Question: I'm using MyEclipse for writting Java code, but i against a problem that before when i click on a variable then Eclipse automatically show me this variable where has been used in this class, but now suddenly doesn't perform this function, if any one knows about this problem please tell me how to activate it. For better understanding my question please refer to picture below:

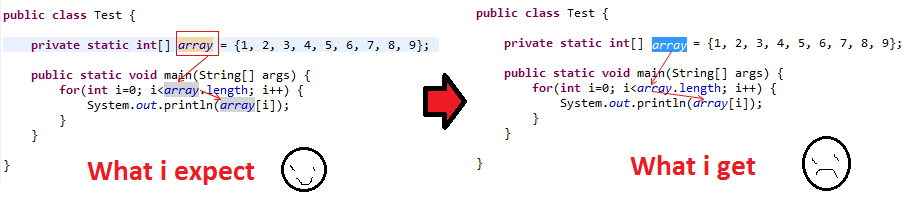
Answer: In Eclipse go to
'''
window > preferences > java > editor > mark occurrences
'''
and select everything there.